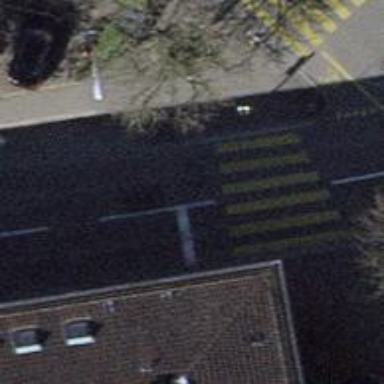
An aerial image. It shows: Kerb serving as barrier.